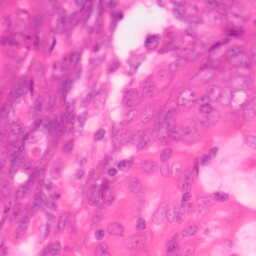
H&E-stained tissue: Colon